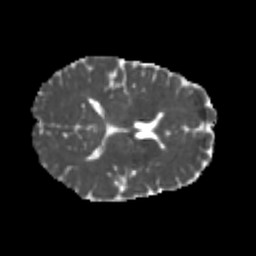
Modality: MD
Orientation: axial
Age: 21
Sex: female
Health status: healthy
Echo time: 0.074 s